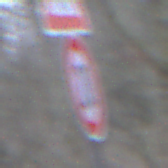
Verkehrszeichen: Geschwindigkeit20
Zusatzzeichen oben: KinderLinks
Umgebung: Outdoor, Nature
Tageszeit: MorningAfternoon
Wetter: Overcast
Licht: Natural
Jahreszeit: Winter
Kontrast: LowContrast